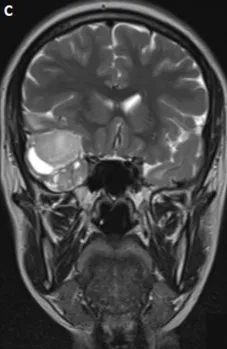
Isointense on T2 weighted-images.
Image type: radiology (mri)